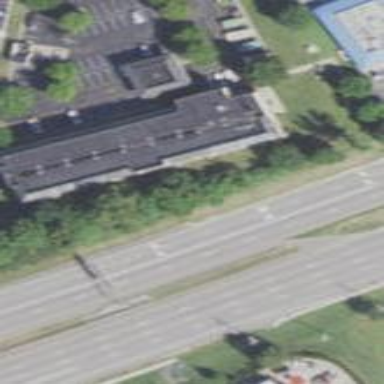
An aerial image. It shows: Hotel building.